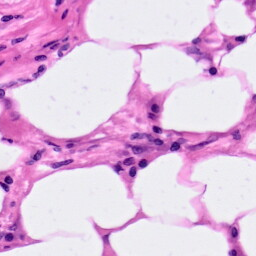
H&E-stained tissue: Pancreatic